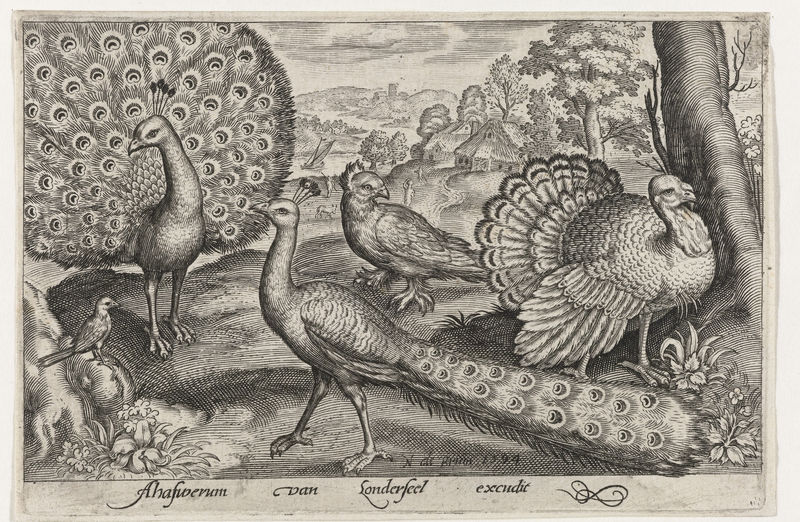
Titel: Twee pauwen en kalkoen
Künstler: Nicolaes de Bruyn
Standort: Amsterdam
Institution: Rijksmuseum
Schlagwörter: baum, himmel, vogel, landschaft, grau, gras, federn, taube, vögel, pflanzen, graphik, hütten, druckgraphik, schraffur, stich, pfau, huhn, kupferstich, lateinisch, pfauen, pfauenrad, rotstich, 1594, toer, lateischisch